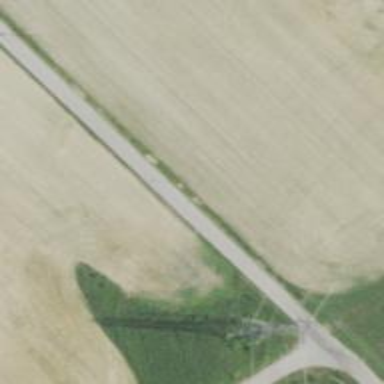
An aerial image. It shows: Unclassified road.